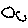
Label: circle